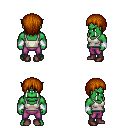
a pixel art fantasy rpg character, male body template, orc, green skin, white pirate shirt, magenta pants, brunette plain hairstyle, white cloth bracers, maroon shoes, four views (front, back, left, right), 2x2 character sprite sheet, small pixel art, hard edges, no anti-aliasing